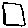
Label: square